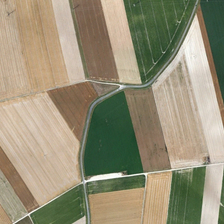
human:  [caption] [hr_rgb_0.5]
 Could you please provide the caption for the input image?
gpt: there is a lot of green farmland on the land .

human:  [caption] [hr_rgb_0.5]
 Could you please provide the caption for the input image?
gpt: there is a lot of green farmland on the land .

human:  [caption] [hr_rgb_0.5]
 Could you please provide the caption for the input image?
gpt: there is a bare trail near the green farmland .

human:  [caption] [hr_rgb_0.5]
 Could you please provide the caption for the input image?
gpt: there is a bare trail near the green farmland .

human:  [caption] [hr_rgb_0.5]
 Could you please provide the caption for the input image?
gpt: there is a lot of green farmland on the land .